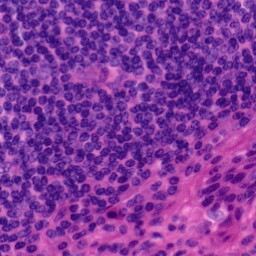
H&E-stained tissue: Tonsil